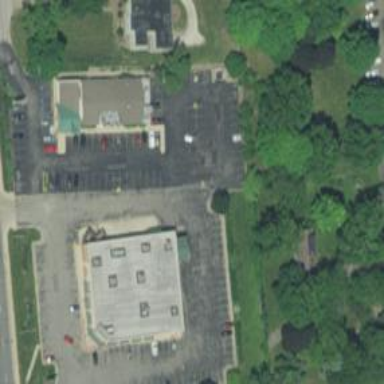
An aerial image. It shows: Pharmacy providing healthcare services.